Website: crate-barrel
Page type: customer-info-address
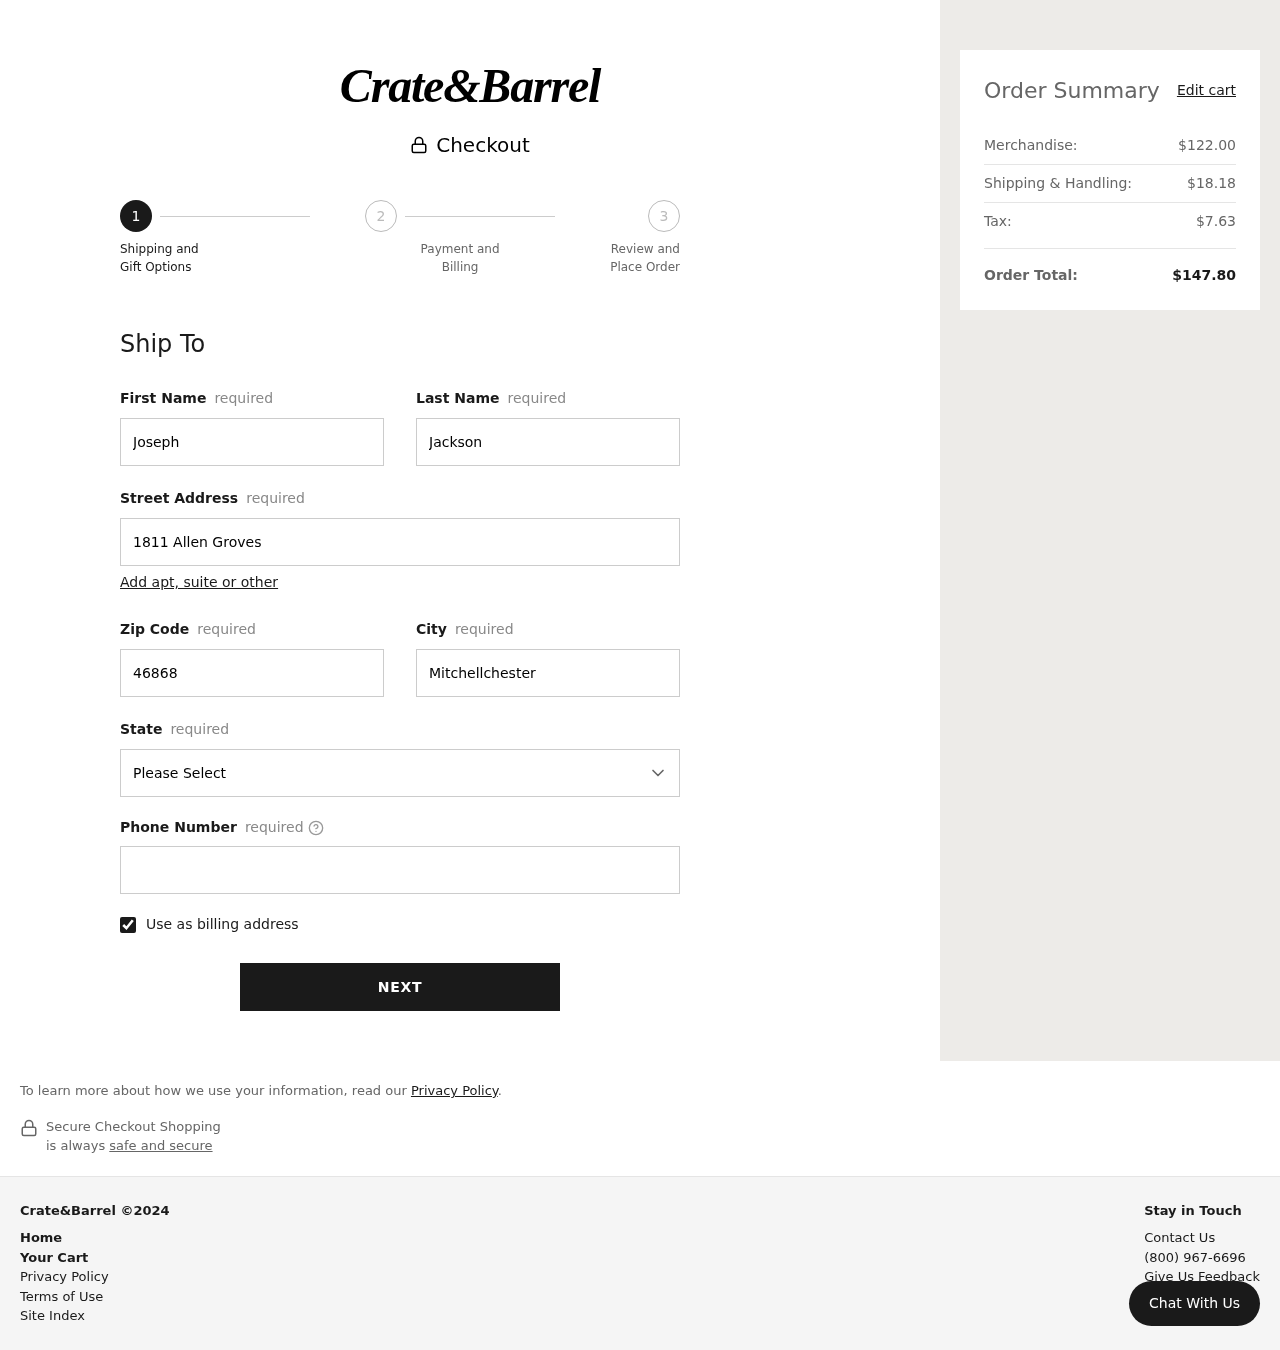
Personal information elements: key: PII_CITY
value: Mitchellchester
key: PII_FIRSTNAME
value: Joseph
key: PII_LASTNAME
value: Jackson
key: PII_PHONE
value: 5347743506
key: PII_POSTCODE
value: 46868
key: PII_STATE
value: South Carolina
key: PII_STREET
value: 1811 Allen Groves
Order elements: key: ORDER_SUBTOTAL
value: $122.00
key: ORDER_SHIPPING_COST
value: $18.18
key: ORDER_TAX
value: $7.63
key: ORDER_TOTAL
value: $147.80